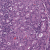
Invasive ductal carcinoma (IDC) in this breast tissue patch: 0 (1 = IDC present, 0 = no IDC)